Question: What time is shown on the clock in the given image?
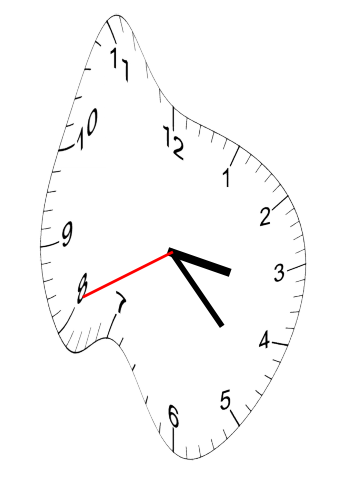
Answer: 03:22:41